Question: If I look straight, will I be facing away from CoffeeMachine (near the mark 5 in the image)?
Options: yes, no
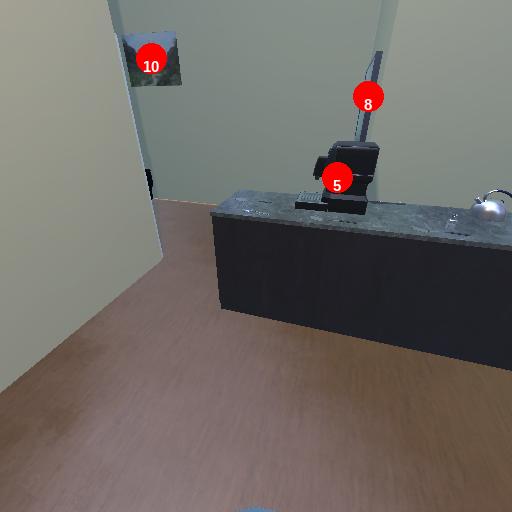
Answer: yes